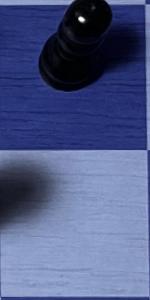
Label: Empty